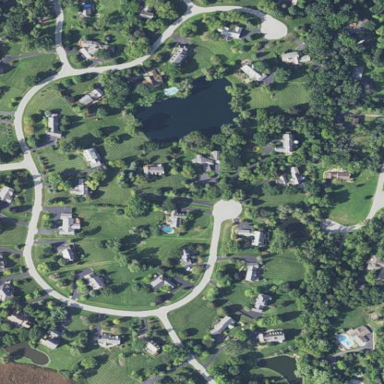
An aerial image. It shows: Single-family residential area within subdivision.